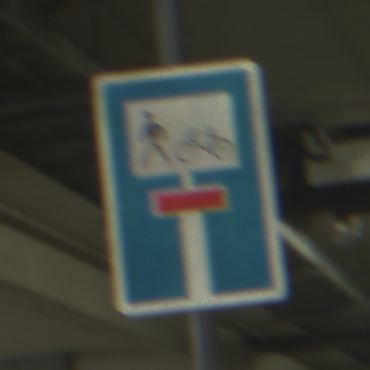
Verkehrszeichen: SackgasseRadverkehrFussgaengerDurchlaessig
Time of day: NotSpecified
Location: Indoor (Special)
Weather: NotSpecified
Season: NotSpecified
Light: Artificial